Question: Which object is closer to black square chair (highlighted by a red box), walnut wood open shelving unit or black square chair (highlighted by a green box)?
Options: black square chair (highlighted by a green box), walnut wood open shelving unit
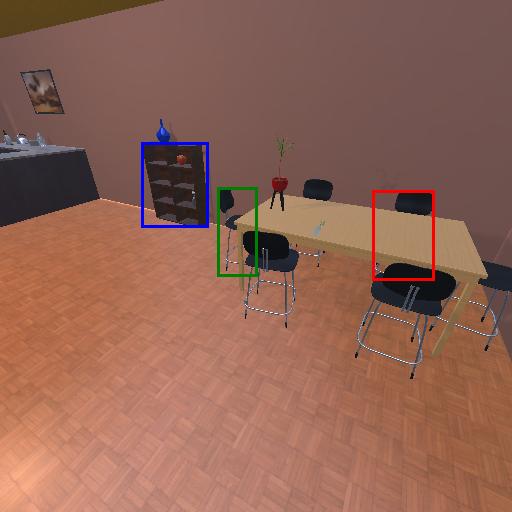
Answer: black square chair (highlighted by a green box)